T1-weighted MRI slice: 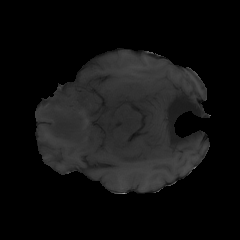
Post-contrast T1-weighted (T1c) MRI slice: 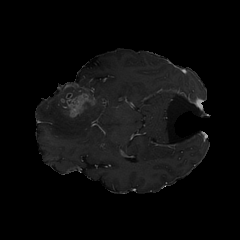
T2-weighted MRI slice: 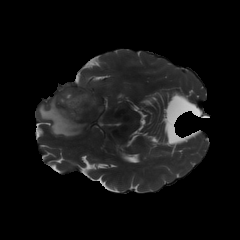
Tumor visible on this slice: yes